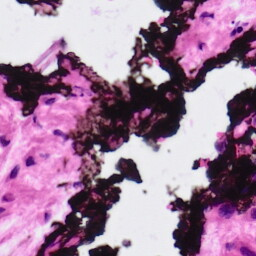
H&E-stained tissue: Ovarian